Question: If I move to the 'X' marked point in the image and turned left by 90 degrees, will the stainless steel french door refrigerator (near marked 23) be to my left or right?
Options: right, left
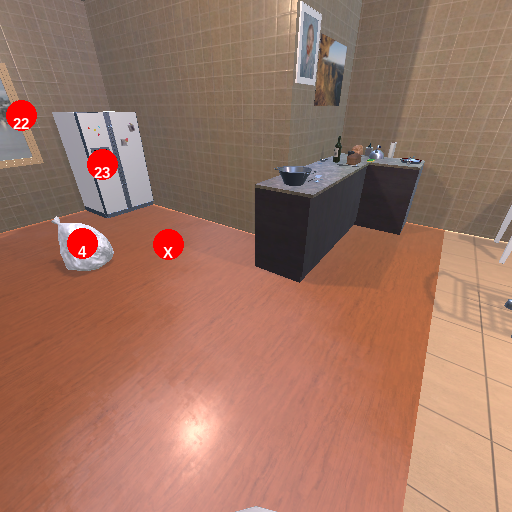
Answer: right